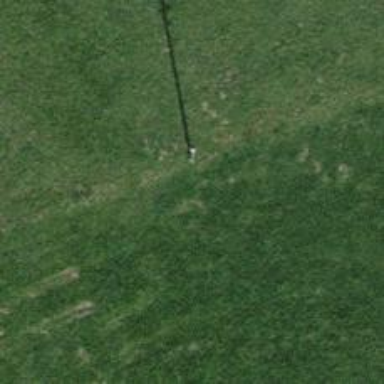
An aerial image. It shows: Power pole.